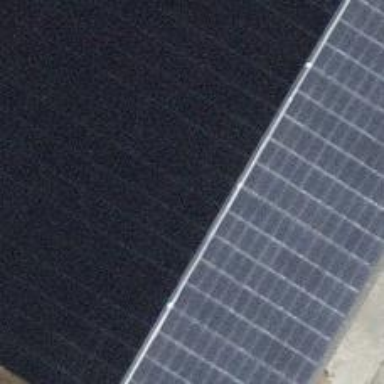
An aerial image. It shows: Solar power generator.